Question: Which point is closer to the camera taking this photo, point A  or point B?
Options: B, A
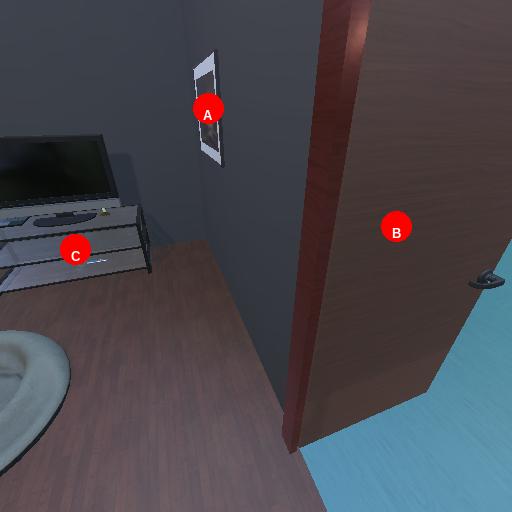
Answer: B